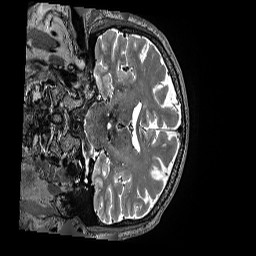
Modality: T2w
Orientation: coronal
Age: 72
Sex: female